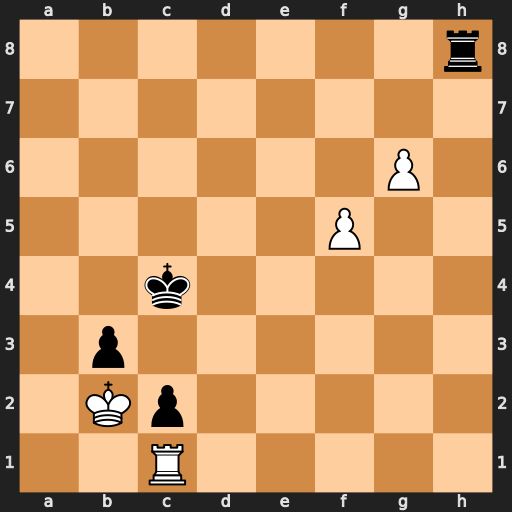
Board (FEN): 7r/8/6P1/5P2/2k5/1p6/1Kp5/2R5
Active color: w
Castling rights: -
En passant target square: -
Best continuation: g7 Ra8 Ra1 c1=B+ Rxc1+